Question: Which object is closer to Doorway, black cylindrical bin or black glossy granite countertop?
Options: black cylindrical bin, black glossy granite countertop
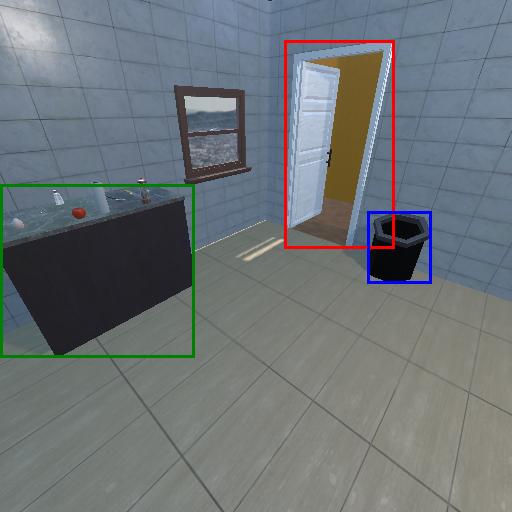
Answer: black cylindrical bin